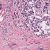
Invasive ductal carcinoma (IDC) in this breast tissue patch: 1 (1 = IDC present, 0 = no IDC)